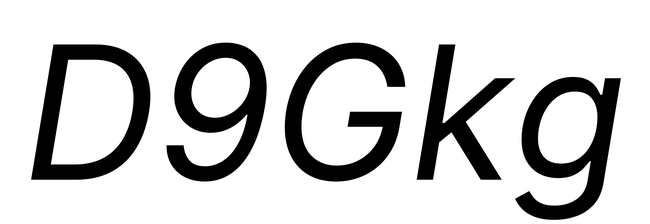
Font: Inter-Italic_Italic